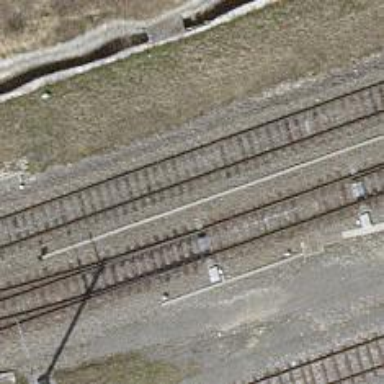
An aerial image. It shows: Railway switch.